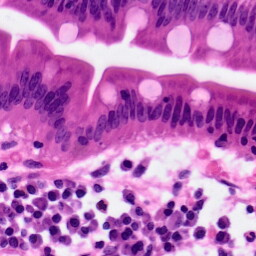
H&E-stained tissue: Pancreatic